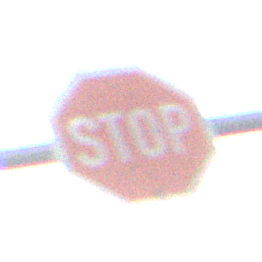
Verkehrszeichen: Stop
Umgebung: Outdoor, Urban
Tageszeit: SunriseSunset
Wetter: PartlyCloudy
Licht: Natural
Jahreszeit: Autumn
Kontrast: HighContrast